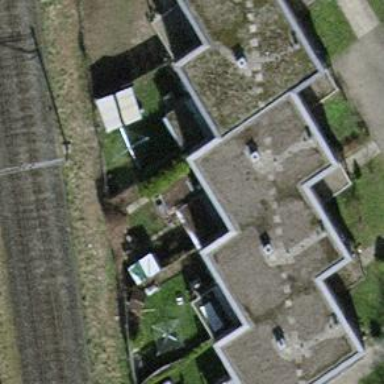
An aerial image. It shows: Flat-roofed building.